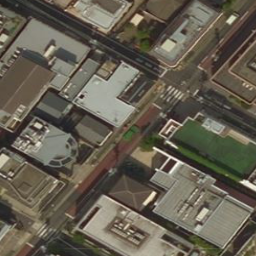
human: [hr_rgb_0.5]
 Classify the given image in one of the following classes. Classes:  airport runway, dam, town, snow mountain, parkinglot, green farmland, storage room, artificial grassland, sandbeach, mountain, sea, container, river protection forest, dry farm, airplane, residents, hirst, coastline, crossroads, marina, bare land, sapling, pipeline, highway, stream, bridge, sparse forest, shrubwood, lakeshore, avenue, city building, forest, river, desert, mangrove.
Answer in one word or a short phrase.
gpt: city building